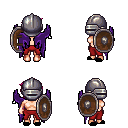
a pixel art fantasy rpg character, female body template, human, light skin, purple wings, red pants, pink pixie cut hairstyle, metal helm, black slippers, shield, four views (front, back, left, right), 2x2 character sprite sheet, small pixel art, hard edges, no anti-aliasing